Question: I am using a JavaScript selectize to allow users to add multiple permissions when creating a role. This part wonderfully.

The challenge comes in when the user would like to edit a certain role. I would like to load the Selectize with the data that they had previously selected when creating the role. Here is my code;
Blade
'''
<select id="permissions" name="permission[]" multiple="multiple">
<option value="">Choose a permission</option>
@foreach($permission as $value)
<option value="{{ $value->name }}">{{ $value->name }}</option>
@endforeach
</select>
'''
JavaScript
'''
<script>
$(function() {
$('#permissions').selectize();
});
</script>
'''
Currently, the selectize loads while empty and I am not sure how to tackle this challenge. Kindly assist.
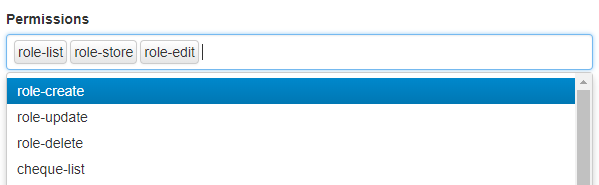
Answer: You can use the in_array function of php to check if the permission is already in selected permissions.
'''
@foreach($permission as $value)
<option {{in_array($value->name, $selectedPermissions) ? 'selected':''}} value="{{ $value->name }}">
{{$value->name}}
</option>
@endforeach
'''
REF: <URL>